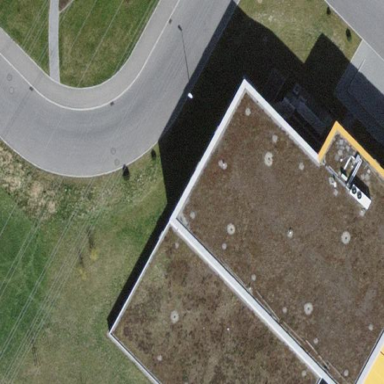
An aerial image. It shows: Commercial building.